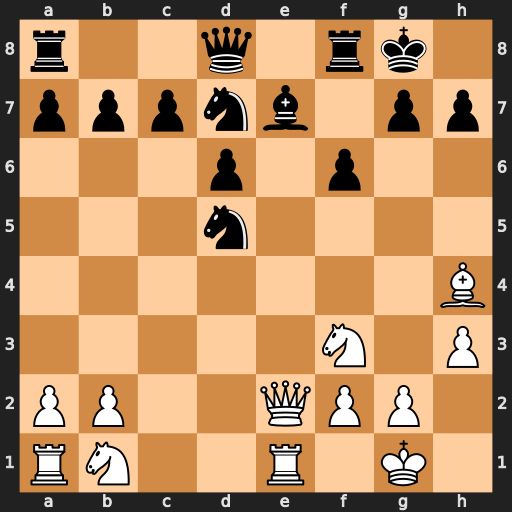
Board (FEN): r2q1rk1/pppnb1pp/3p1p2/3n4/7B/5N1P/PP2QPP1/RN2R1K1
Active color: w
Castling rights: -
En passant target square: -
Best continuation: Qe6+ Rf7 Qxd5